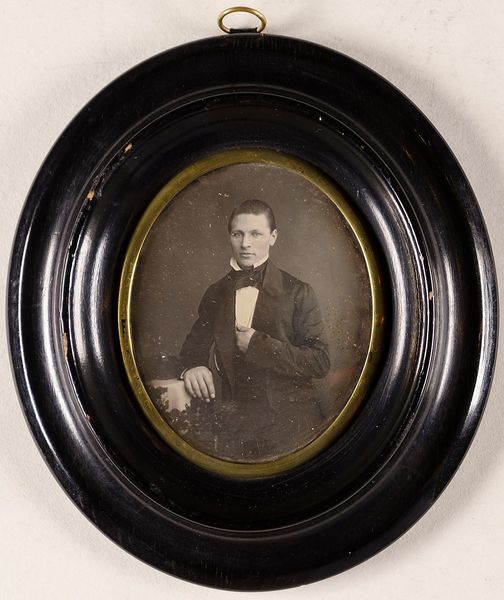
Titel: Unbekannter junger Mann
Künstler: Hermann Lorenzen
Standort: Hamburg
Institution: Museum für Kunst und Gewerbe Hamburg
Schlagwörter: mann, gesten, portrait, figur, foto, fotografie, photographie, photo, gerahmt, lichtbild, daguerreotypie, bildwerke, angewandte und bildende kunst, hessische systematik, porträt, armhaltungen, porträtfotografie, porträtphotographie, hüftbild